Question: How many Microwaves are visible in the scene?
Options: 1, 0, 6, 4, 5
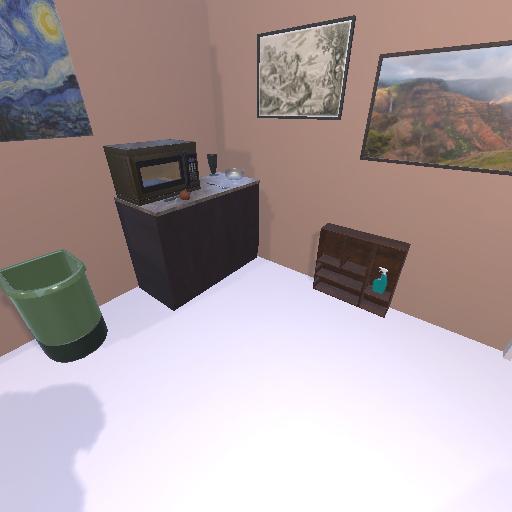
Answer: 1